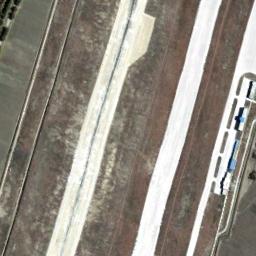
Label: runway